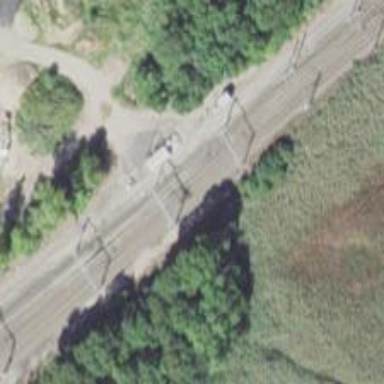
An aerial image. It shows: Railway junction.